Question:
I want to change Font in Tab that i have created in my android app.
here's my xml file:
>
'''
<com.markupartist.android.widget.ActionBar
android:id="@+id/actionbar"
style="@style/ActionBar" />
<TabHost
xmlns:android="http://schemas.android.com/apk/res/android"
android:id="@android:id/tabhost"
android:layout_width="fill_parent"
android:layout_height="fill_parent"
android:background="@android:color/white" >
<LinearLayout
android:layout_width="fill_parent"
android:layout_height="fill_parent"
android:layout_gravity="fill_vertical"
android:orientation="vertical" >
<TabWidget
android:id="@android:id/tabs"
android:layout_width="fill_parent"
android:layout_height="wrap_content"
android:background="@android:color/darker_gray"
android:orientation="horizontal"
android:paddingTop="0dp"
android:tabStripEnabled="true" />
<FrameLayout
android:id="@android:id/tabcontent"
android:layout_width="fill_parent"
android:layout_height="fill_parent"
android:padding="5dp" />
</LinearLayout>
</TabHost>
'''
and here's my activity :
> public class Home_Activity extends TabActivity {
'''
private static final int DIALOG_REALLY_EXIT_ID = 0;
public void onCreate(Bundle savedInstanceState) {
super.onCreate(savedInstanceState);
setContentView(R.layout.home);
final ActionBar actionBar = (ActionBar) findViewById(R.id.actionbar);
actionBar.setTitle(getString(R.string.app_name));
Intent intent = new Intent(Intent.ACTION_SEND);
intent.setType("text/plain");
intent.putExtra(Intent.EXTRA_SUBJECT, "I've Been Using");
intent.putExtra(Intent.EXTRA_TEXT, "BikeDSS Application by: Chocholuis");
final Action shareAction = new IntentAction(this, Intent.createChooser(
intent, "Share BikeDSS"), R.drawable.icon_share);
actionBar.addAction(shareAction);
Action searchAction = new IntentAction(this, new Intent(this,
search_activity.class), R.drawable.icon_search);
actionBar.addAction(searchAction);
Resources res = getResources(); // Resource object to get Drawables
TabHost tabHost = getTabHost(); // The activity TabHost
TabHost.TabSpec spec; // Reusable TabSpec for each tab
// Intent intent; // Reusable Intent for each tab
// Create an Intent to launch an Activity for the tab (to be reused)
intent = new Intent().setClass(this, Tab_Bike_Activity.class);
// Initialize a TabSpec for each tab and add it to the TabHost
spec = tabHost.newTabSpec("bike")
.setIndicator("Bike", res.getDrawable(R.drawable.sepeda))
.setContent(intent);
tabHost.addTab(spec);
// Do the same for the other tabs
intent = new Intent().setClass(this, Tab_Brand_ListView_Activity.class);
spec = tabHost.newTabSpec("information")
.setIndicator("Information", res.getDrawable(R.drawable.info))
.setContent(intent);
tabHost.addTab(spec);
intent = new Intent().setClass(this,
Tab_Shop_Repair_ListView_Activity.class);
spec = tabHost
.newTabSpec("repair")
.setIndicator("Shop and Bicycle Repair",
res.getDrawable(R.drawable.bengkel)).setContent(intent);
tabHost.addTab(spec);
tabHost.setCurrentTab(0);
}
'''
is that possible i can change the font? i really need help.
thanks
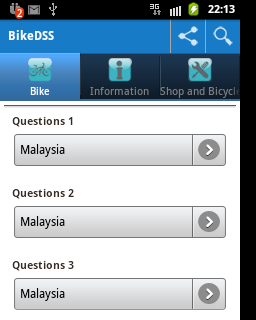
Answer: You have to create your own tablayout. See this link for a Tutorial on tabhost customization : <URL>.